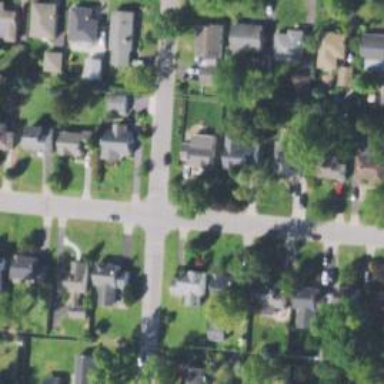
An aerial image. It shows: Residential driveway used as service road.